Question: 1, Here is the chart:

2, Here is the code:
'''
private void drawCircle( Canvas canvas, String content ){
mPath.addCircle(getWidth() / 2, getHeight() / 2, mRadius, Direction.CCW);
canvas.rotate(180, getWidth() / 2, getHeight() / 2);
canvas.drawTextOnPath(content, mPath, 0, 0, mPaint);
}
'''
3, My problem is how to let the circle one point one point display,Not all one-time display. I'm try to use Handler/Thread/Timer to draw a dynamic chart by drawTextOnPath and drawPath method, but there show nothing.
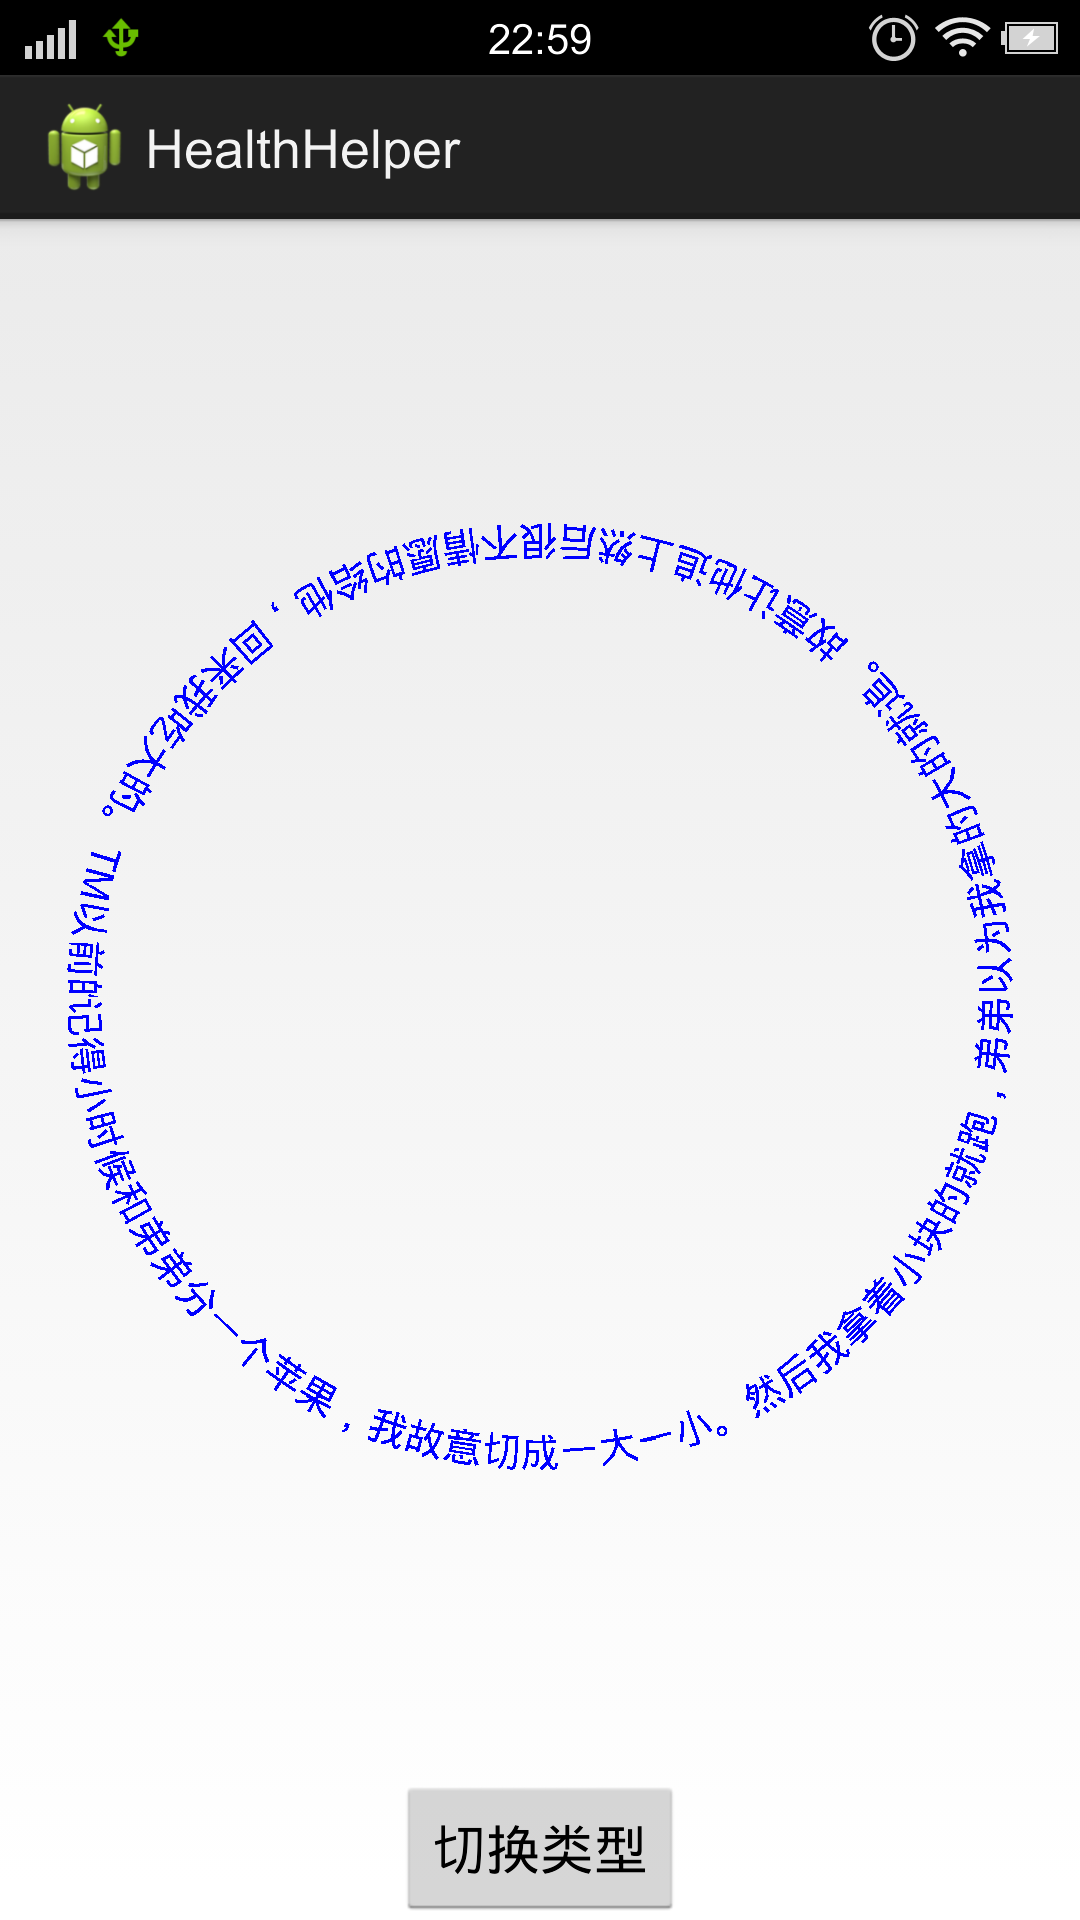
Answer: You need to use postDelayed() and add a new character each time.
'''
public class MyView extends View {
private Path mPath = new Path();
private float mRadius = 100;
private Paint mPaint = new Paint();
private String theWholeText = "ABCDEFGHIJKLMNOPQRSTUVWXYZ";
private String theCurrentText = "";
private int i = 0;
private long frequency = 150;
private Runnable addCharacter = new Runnable() {
@Override
public void run() {
theCurrentText = theWholeText.substring(0, ++i);
invalidate();
}
};
public MyView(Context context, AttributeSet attrs, int defStyleAttr) {
super(context, attrs, defStyleAttr);
mPaint.setColor(Color.RED);
mPaint.setTextSize(20);
}
public MyView(Context context, AttributeSet attrs) {
this(context, attrs, 0);
}
public MyView(Context context) {
this(context, null, 0);
}
private void drawCircle(Canvas canvas, String content) {
mPath.addCircle(getWidth() / 2, getHeight() / 2, mRadius, Path.Direction.CCW);
canvas.rotate(180, getWidth() / 2, getHeight() / 2);
canvas.drawTextOnPath(content, mPath, 0, 0, mPaint);
}
@Override
protected void onDraw(Canvas canvas) {
drawCircle(canvas, theCurrentText);
if (theCurrentText.length() < theWholeText.length())
postDelayed(addCharacter, frequency);
}
}
'''
Please mark as correct answer if that works out for you!